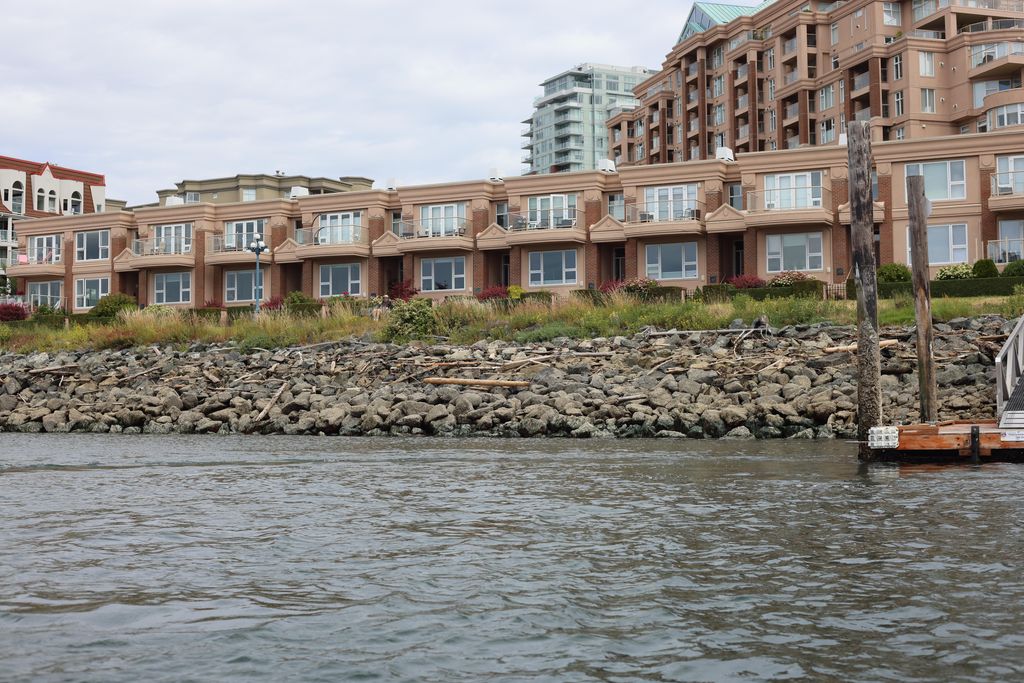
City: victoria